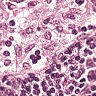
Metastatic tissue present: no